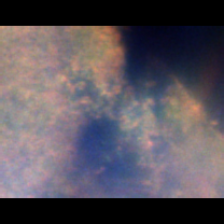
Taxon: Unknown_detritus
Group: Unknown